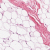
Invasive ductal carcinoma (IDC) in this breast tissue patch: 0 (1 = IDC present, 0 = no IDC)